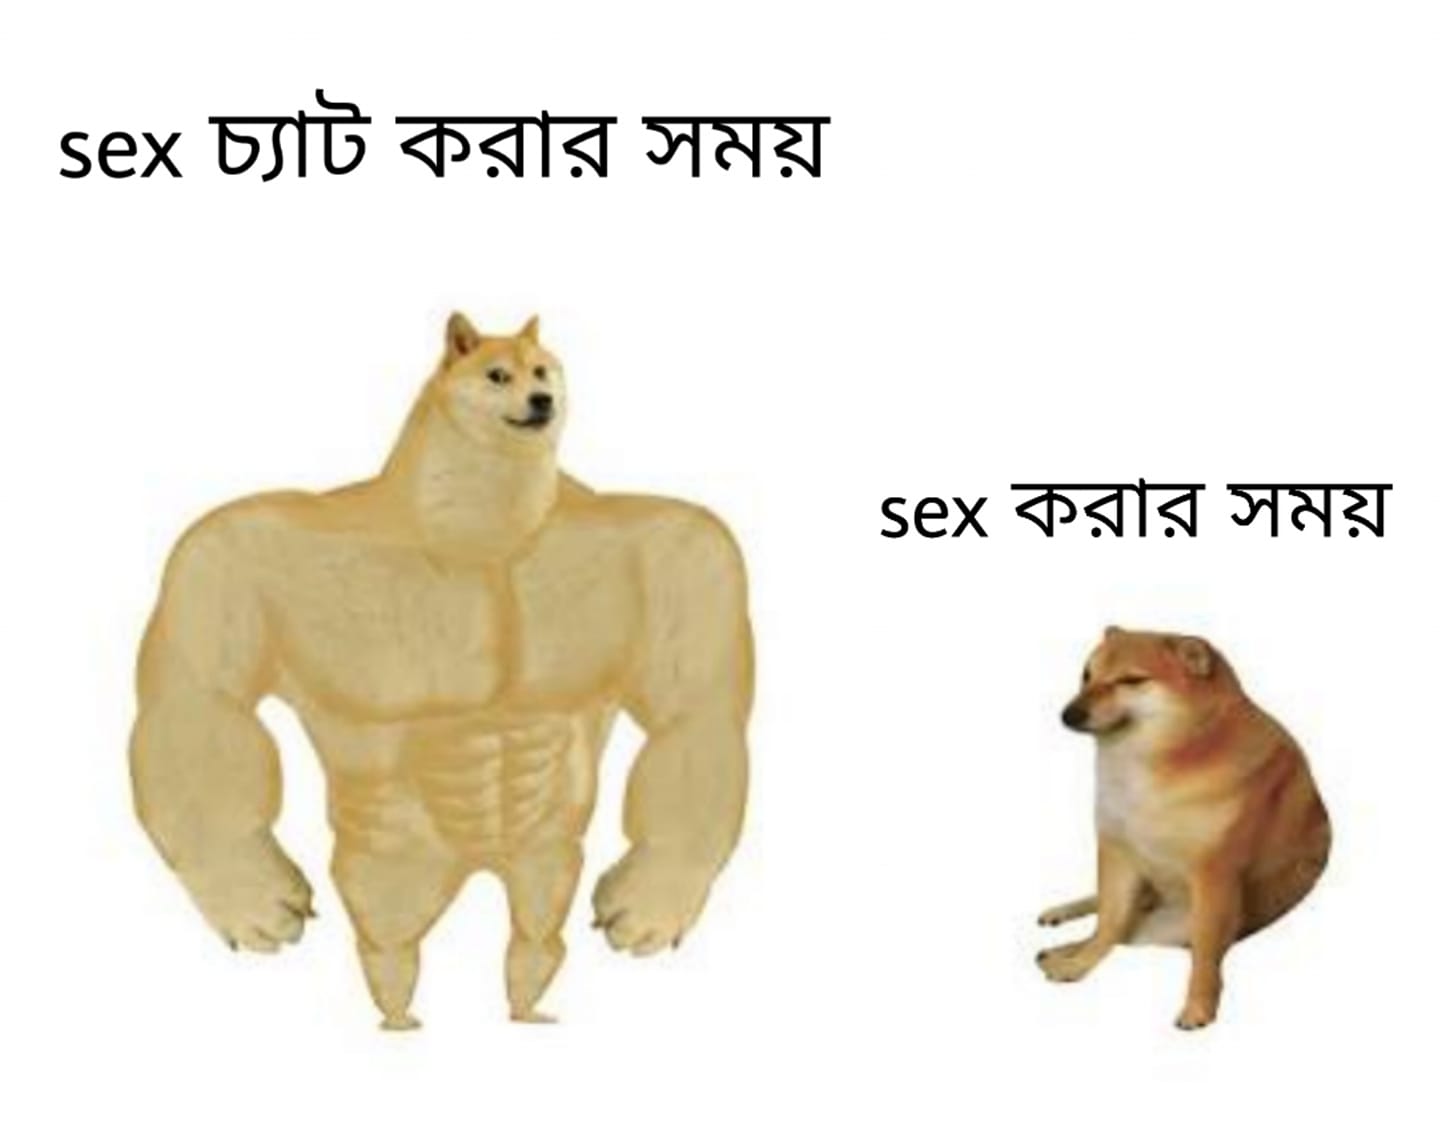
Caption: sex চ্যাট করার সময়    sex করার সময়
Label: hate